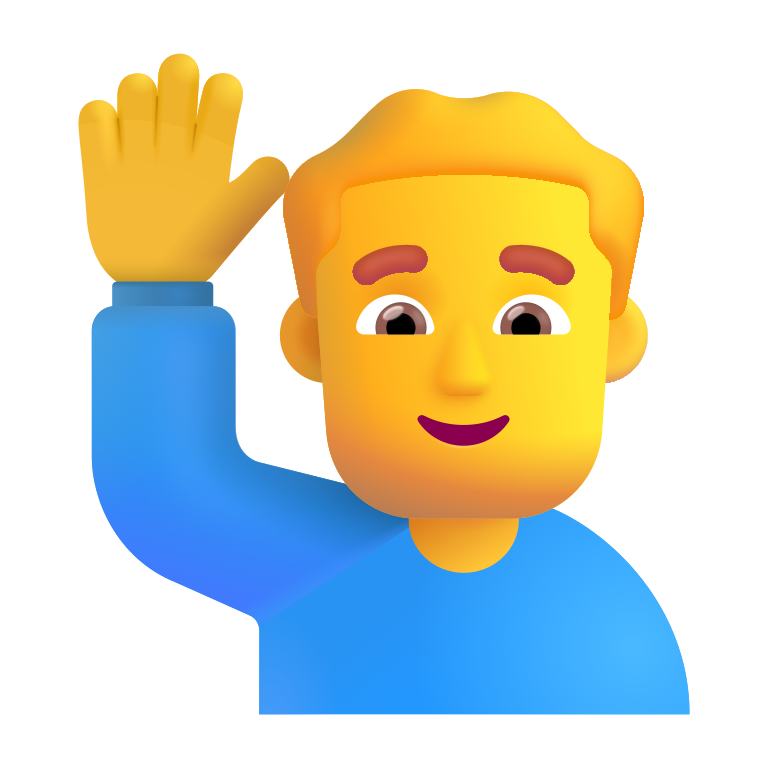
man raising hand color default